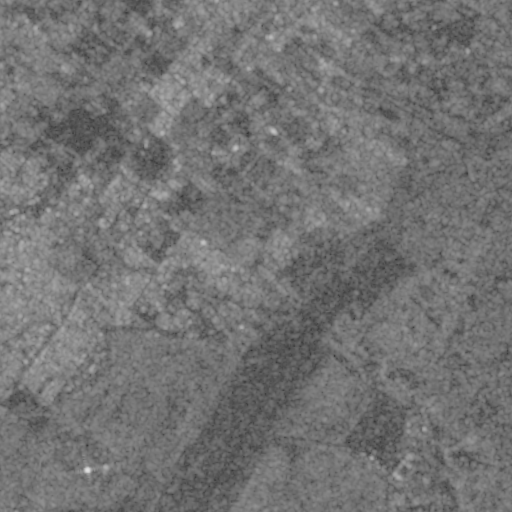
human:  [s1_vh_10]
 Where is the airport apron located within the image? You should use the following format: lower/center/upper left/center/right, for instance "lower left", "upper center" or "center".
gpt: The airport apron is located in the lower right of the image.
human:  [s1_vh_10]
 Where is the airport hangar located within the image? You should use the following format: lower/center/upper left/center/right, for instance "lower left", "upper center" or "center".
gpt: The airport hangar is located in the lower right of the image.
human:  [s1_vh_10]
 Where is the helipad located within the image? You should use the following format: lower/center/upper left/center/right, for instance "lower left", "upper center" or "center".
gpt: The helipad is located in the lower right of the image.
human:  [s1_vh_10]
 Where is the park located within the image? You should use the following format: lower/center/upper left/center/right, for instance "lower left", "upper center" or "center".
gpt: The park is located in the left of the image.
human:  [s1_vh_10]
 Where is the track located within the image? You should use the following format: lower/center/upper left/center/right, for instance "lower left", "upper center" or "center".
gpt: There is no track in the image.

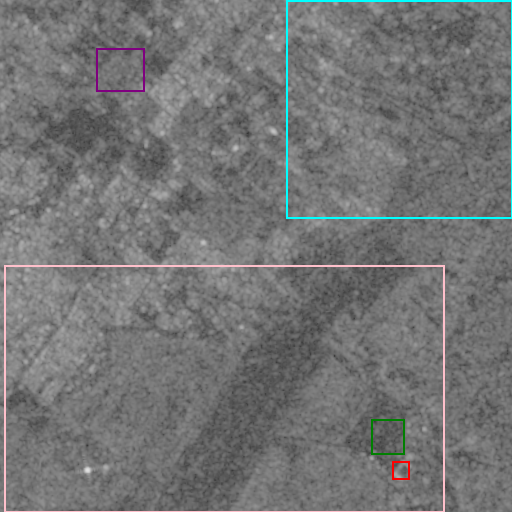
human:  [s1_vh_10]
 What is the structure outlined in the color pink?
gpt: The structure outlined in pink is an airport.
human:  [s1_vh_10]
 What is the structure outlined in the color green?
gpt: The structure outlined in green is an airport apron.
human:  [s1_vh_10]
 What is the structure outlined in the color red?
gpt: The structure outlined in red is an airport hangar.
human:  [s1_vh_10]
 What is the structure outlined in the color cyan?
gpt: The structure outlined in cyan is a crop field.
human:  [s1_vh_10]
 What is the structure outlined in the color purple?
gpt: The structure outlined in purple is a park.
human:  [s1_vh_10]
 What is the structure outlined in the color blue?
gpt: There is no blue outline.